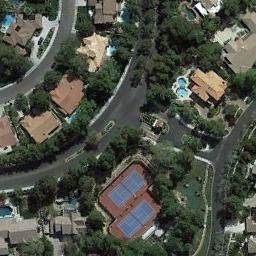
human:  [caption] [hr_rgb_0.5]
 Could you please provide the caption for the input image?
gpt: There is a tennis court in the playground .

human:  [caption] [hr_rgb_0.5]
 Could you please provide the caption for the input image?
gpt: There are many buildings of different shapes beside the tennis courts .

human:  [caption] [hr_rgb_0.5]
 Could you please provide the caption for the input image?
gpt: The tennis court is on the grass next to some buildings and trees .

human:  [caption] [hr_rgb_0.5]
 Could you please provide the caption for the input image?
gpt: Tennis court and swimming pool in the middle of a residential area surrounded by trees .

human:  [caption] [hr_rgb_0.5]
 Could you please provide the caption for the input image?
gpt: There are many green trees around the tennis courts .